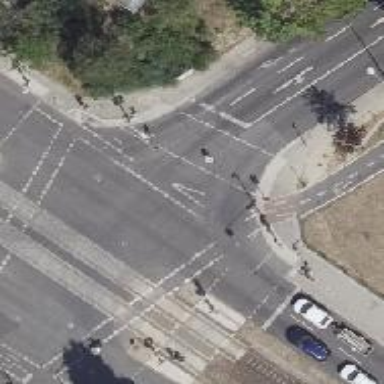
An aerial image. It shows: Footway crossing equipped with traffic signals.